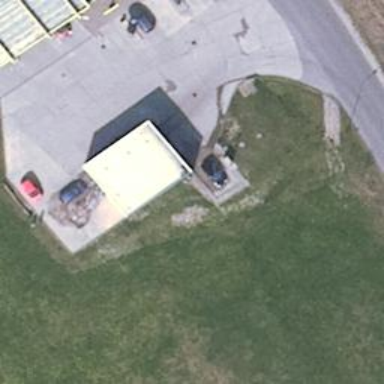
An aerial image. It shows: Car wash facility.